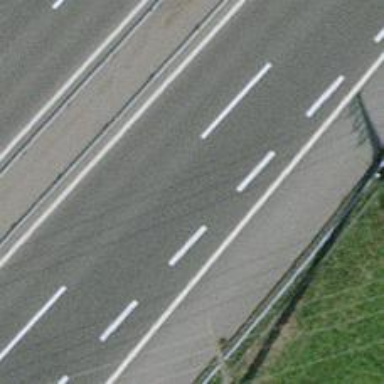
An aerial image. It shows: Asphalt motorway.